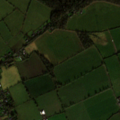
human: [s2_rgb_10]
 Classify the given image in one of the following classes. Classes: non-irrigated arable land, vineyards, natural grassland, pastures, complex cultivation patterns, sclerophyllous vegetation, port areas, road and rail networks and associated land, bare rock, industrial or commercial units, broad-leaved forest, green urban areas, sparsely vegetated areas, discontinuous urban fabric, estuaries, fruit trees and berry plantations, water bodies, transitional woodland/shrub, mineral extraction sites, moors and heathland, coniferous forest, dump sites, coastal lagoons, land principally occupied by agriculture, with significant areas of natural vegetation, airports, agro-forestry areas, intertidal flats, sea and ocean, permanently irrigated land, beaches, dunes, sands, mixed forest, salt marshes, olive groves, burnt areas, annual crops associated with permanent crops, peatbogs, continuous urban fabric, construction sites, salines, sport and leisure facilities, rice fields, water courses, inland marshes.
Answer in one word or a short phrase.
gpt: non-irrigated arable land, pastures